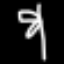
Label: palm tree